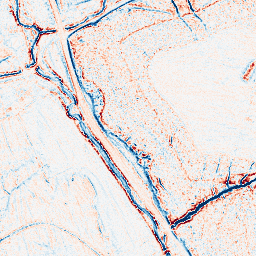
Category: edge_preserving
Decomposition family: anisotropic_diffusion
Decomposition parameters: iterations: 5
kappa: 50
gamma: 0.2
Upsampling method: bspline
Upsampling parameters: scale: 8
Upsampling scale: 8